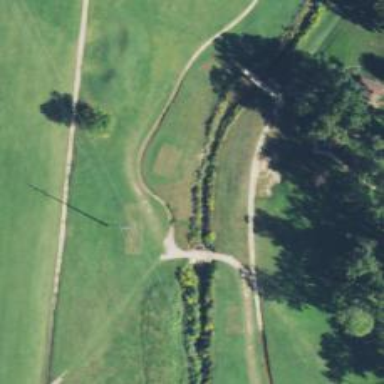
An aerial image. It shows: Golf cartpath that is also road path.